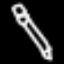
Label: pencil